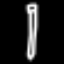
Label: pencil